Question:
Hi everyone, I'm creating a tabbed navigation from an XML file. However for some reason my loop only creates textfields for the active tab and the last tab
<URL>
My Issues:
The Active Tab (light colored tab) does not size correctly based on the width of the textfield
My loop for some reason skips the 2 middle tabs, but correctly sets the 4th tab.
## XML Tab titles:
- - - -
It seems that the 2nd and 3rd tabs get sized correctly, but as you see further below, I get an error when trying to trace out the text of the 2nd and 3rd tab.
♥️ Update:
I now believe this is where my problem lies:
'''
// tabNamer creates the active & default textfields
tabNamer(tabNameActive, Fonts.ActiveTabText, tabData[0].id); // for ActiveTab
tabNamer(tabNameDefault, Fonts.DefaultTabText, tabData[i].id); // for DefaultTabs
'''
is a function containing just a textField, and I believe I keep overriding the last textField made, this is why only the 4th and last textField shows text. Is there a way to dynamically name my textFeilds are I loop?
## TabMenu.as (Entire Class)
'''
package com.leongaban.TEN.ui
{
import flash.display.DisplayObject;
import flash.display.LineScaleMode;
import flash.display.JointStyle;
import flash.display.MovieClip;
import flash.display.Graphics;
import flash.display.Sprite;
import flash.display.Shape;
import flash.events.Event;
import flash.events.MouseEvent;
import flash.utils.Timer;
import flash.text.TextField;
import flash.text.TextFieldAutoSize;
import flash.events.TimerEvent;
import com.leongaban.TEN.ui.*;
import com.leongaban.TEN.Global;
import com.leongaban.TEN.model.*;
public class TabMenu extends Sprite
{
private const position :Number = 0;
private var tabNameDefault:TextField = new TextField();
private var tabNameActive :TextField = new TextField();
private var backing :Shape = new Shape();
private var tabData :Array = [];
private var tabArray :Array = [];
private var bgColor :uint = 0xF6F6F6; //0xE8E7E7;
private var borderColor :uint = 0xCCCCCC;
private var borderSize :uint = 1;
private var sizeW :uint;
private var sizeH :uint;
private var topShadow :MovieClip;
private var tileShadow :MovieClip;
private var sideShadowL :MovieClip;
private var sideShadowR :MovieClip;
public function TabMenu():void
{
if (stage) init();
else addEventListener(Event.ADDED_TO_STAGE, init);
}
private function init(e:Event = null):void {
removeEventListener(Event.ADDED_TO_STAGE, init);
addChild(backing);
addChild(topShadow);
}
public function drawTabMenu(w, h, color, videoHDiff, ypos):void
{
for (var i in Global.xml..tab) {
tabData.push( {
id:Global.xml..tab[i].@id,
video:Global.xml..tab[i].vid,
title:Global.xml..tab[i].title} );
//trace("TAB TITLES: "+tabData[i].id);
}
//trace("FIRST TAB DATA : "+tabData[0].id[0]+"
"+tabData[0].video);
sizeW = w;
sizeH = h;
topShadow = new EmptyMov();
tileShadow = new TileShadow();
sideShadowL = new SideShadowL();
sideShadowR = new SideShadowR();
sideShadowR.x = (sizeW-16) - sideShadowR.width;
tileShadow.width = sizeW-16;
topShadow.addChild(tileShadow);
topShadow.addChild(sideShadowL);
topShadow.addChild(sideShadowR);
backing.graphics.beginFill(bgColor);
backing.graphics.lineStyle(borderSize, borderColor);
backing.graphics.drawRect(position, position, sizeW-17, videoHDiff);
backing.graphics.endFill();
backing.y = tileShadow.height - 1;
//DRAW THE TABS -------------
for (i in tabData)
{
//trace("TAB TITLES: "+tabData[i].id);
var tab :MovieClip = new TabDefault();
var active :MovieClip = new TabActive();
tabArray.push(tab);
//tab.video = tabData[i].video;
//tab.title = tabData[i].title;
tab.addChild(active); // add active tab movieclip to default tab movieclip
// tabNamer creates the active & default textfields
tabNamer(tabNameActive, Fonts.ActiveTabText, tabData[0].id); // for ActiveTab
tabNamer(tabNameDefault, Fonts.DefaultTabText, tabData[i].id); // for DefaultTabs
i < 1 ? active.visible = true : active.visible = false;
//i < 1 ? tab.addChild(tabNameActive) : tab.addChild(tabNameDefault);
i < 1 ? tabArray[0].addChild(tabNameActive) : tabArray[i].addChildAt(tabNameDefault,2);
//tabArray[i].addChildAt(tabNameDefault,2);
//tab.addChild(tabNameDefault);
//if (i < 1) { tab.addChild(tabNameActive) }
trace("i = "+i);
trace("tabArray["+i+"].getChildAt(2) = "+tabArray[i].getChildAt(2).text);
trace("tabNameDefault.text = "+tabNameDefault.text);
// resize the tab background to textfield
tab.y = topShadow.y + 5;
// if first size to active textfield + 10 : if not size to default textfield + 10
tab.width = i < 1 ? tabNameActive.width + 10 : tabNameDefault.width + 10;
tab.x = i < 1 ? 10 : tabArray[(i-1)].x + (tabArray[(i-1)].width + 3);
//tab.active = i < 1 ? tab.active = true : tab.active = false;
topShadow.addChild(tab);
tab.mouseChildren = false;
tab.buttonMode = true;
tab.addEventListener(MouseEvent.CLICK, tabClick);
}
// set default thumbnails here
//trace("tabData[0].id : "+tabData[0].id.@id+"
");
//trace("tabData[0].video: "+"
"+tabData[0].video+"
");
//trace("tabData[0].titles : "+tabData[0].titles+"
");
}
private function tabNamer(textfield, textFormat, tabText):void
{
//trace("TabNamer called");
textfield.defaultTextFormat = textFormat;
textfield.border = false;
textfield.embedFonts = false;
textfield.gridFitType = "SUBPIXEL";
textfield.sharpness = 100;
textfield.antiAliasType = flash.text.AntiAliasType.ADVANCED;
textfield.autoSize = TextFieldAutoSize.CENTER;
textfield.selectable = false;
textfield.mouseEnabled = false;
textfield.x = 10;
textfield.y = 4;
textfield.text = tabText;
}
private function tabClick(e:MouseEvent = null):void
{
for (var i in tabArray) {
//tabArray[i].active = false;
tabArray[i].getChildAt(1).visible = false;
}
//e.target.active = true;
e.target.getChildAt(1).visible = true;
trace("Text for button clicked: "+e.target.getChildAt(2).text+"
");
//trace("THUMBNAILS FOR TAB: " + e.target.video);
// pass the video data to the thumbnail class
}
}
}
'''
## tabNamer function
'''
private function tabNamer(textfield, textFormat, tabText):void
{
//trace("TabNamer called");
textfield.defaultTextFormat = textFormat;
textfield.border = true;
textfield.embedFonts = false;
textfield.gridFitType = "SUBPIXEL";
textfield.sharpness = 100;
textfield.antiAliasType = flash.text.AntiAliasType.ADVANCED;
textfield.autoSize = TextFieldAutoSize.CENTER;
textfield.selectable = false;
textfield.mouseEnabled = false;
textfield.x = 10;
textfield.y = 4;
textfield.text = tabText;
}
'''
## tabClick function
'''
private function tabClick(e:MouseEvent = null):void
{
for (var i in tabArray) {
//tabArray[i].active = false;
tabArray[i].getChildAt(1).visible = false;
}
//e.target.active = true;
e.target.getChildAt(1).visible = true;
trace("Text for button clicked: "+e.target.getChildAt(2).text+"
");
//trace("THUMBNAILS FOR TAB: " + e.target.video);
// pass the video data to the thumbnail class
}
'''
(class function)
'''
i = 0
tabArray[0].getChildAt(2) = This is first tab
tabNameDefault.text = This is first tab
i = 1
tabArray[1].getChildAt(2) = 2nd Tab
tabNameDefault.text = 2nd Tab
i = 2
tabArray[2].getChildAt(2) = The 3rd Tab
tabNameDefault.text = The 3rd Tab
i = 3
tabArray[3].getChildAt(2) = The 4th and last tab
tabNameDefault.text = The 4th and last tab
'''
(I'm trying to find the 2nd & 3rd textfields)
'''
//Clicked Tab 1
Text for button clicked: This is first tab
//Clicked Tab 2
RangeError: Error #2006: The supplied index is out of bounds.
at flash.display::DisplayObjectContainer/getChildAt()
at com.leongaban.ui::TabMenu/tabClick()
//Clicked Tab 3
RangeError: Error #2006: The supplied index is out of bounds.
at flash.display::DisplayObjectContainer/getChildAt()
at com.leongaban.ui::TabMenu/tabClick()
//Clicked Tab 4
Text for button clicked: The 4th and last tab
'''
Been raking my brain over this all day :( hoping for any advice, tips or dude that's why! :)
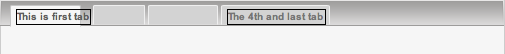
Answer: The problem is that you are reusing the TextField. tabNameActive is referencing the same Text field through out the loop.
My guess is that your textfield 'tabNameActive' is on the stage. If that's the case, you need to do the following:
1) Delete the tabNameActive from the stage
2) Go to your library and find the the tabNameActive. Right-click and click properties. Check "Export on first frame".
3) A window shows up. Now give a class identifier "TabNameActiveClass".
4) Go back to your code. Within the for loop, add this below the variable declarations.
'''
var tab:MovieClip = new TabDefault();
var active:MovieClip = new TabActive();
var tabNameActive:TabNameActiveClass = new TabNameActiveClass();
'''
This work.
Recap: Basically, you make your text as a class and make different instance of it in the loop. Right now, you are just reusing the instance and it basically gets moved from tab 1 to 4 during creation.
Remove from your class definition:
'''
private var tabNameDefault:TextField = new TextField();
private var tabNameActive :TextField = new TextField();
'''
Then add with your loop:
'''
var tab:MovieClip = new TabDefault();
var active:MovieClip = new TabActive();
var tabNameActive:TextField = new TextField();
var tabNameDefault:TextField = new TextField();
'''